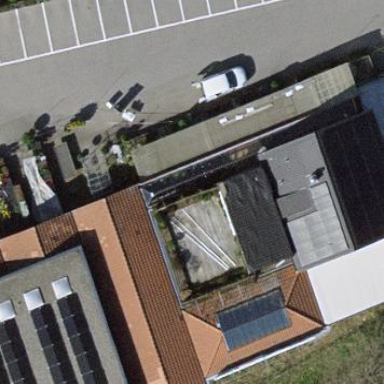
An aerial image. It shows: Building that serves as garden center.